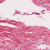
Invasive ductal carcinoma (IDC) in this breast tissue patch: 0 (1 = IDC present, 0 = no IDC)